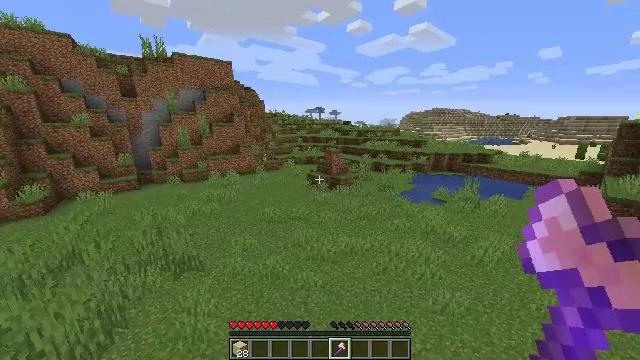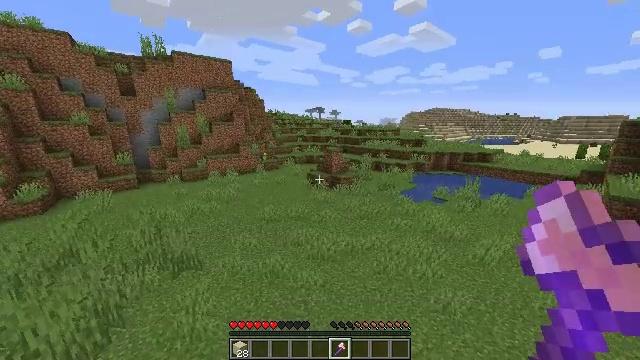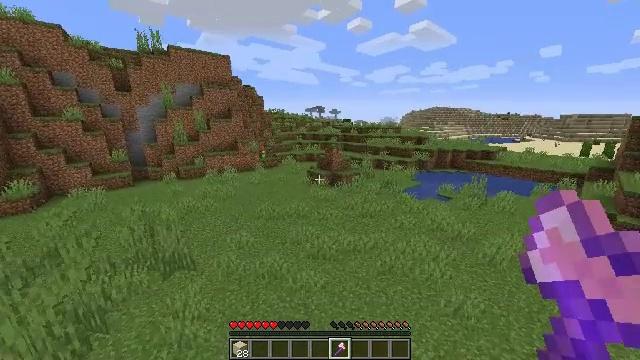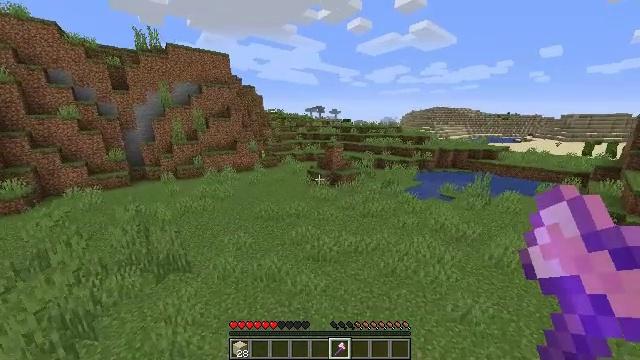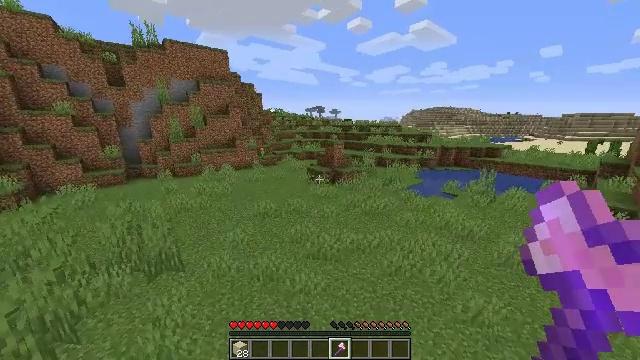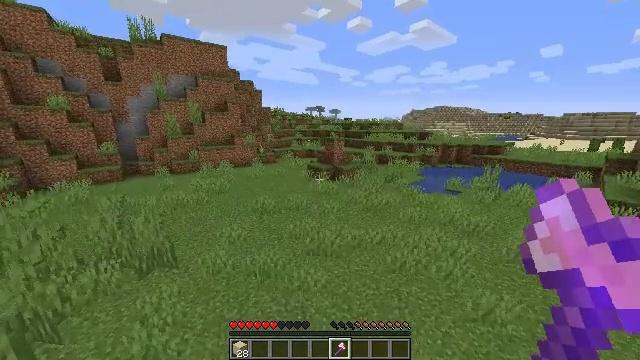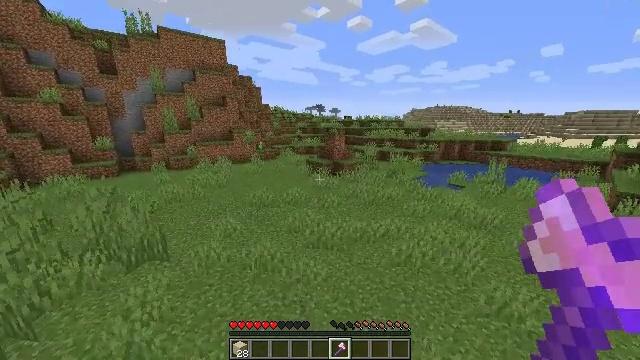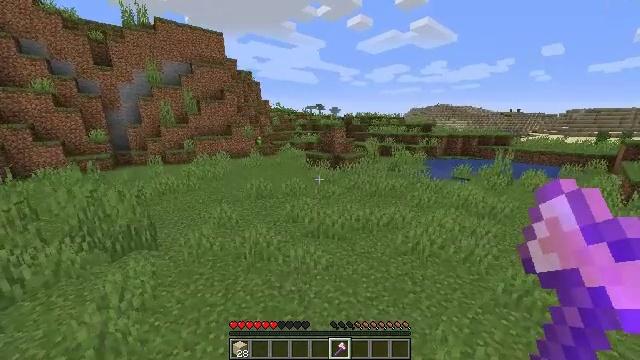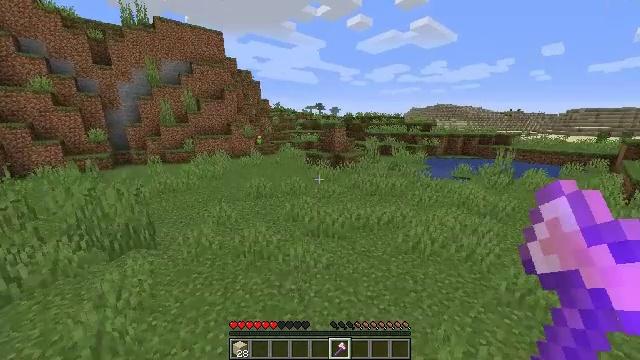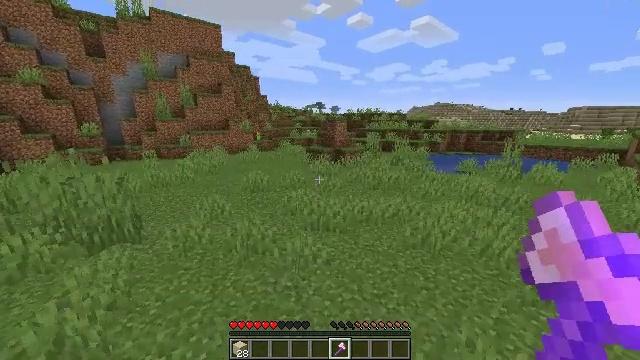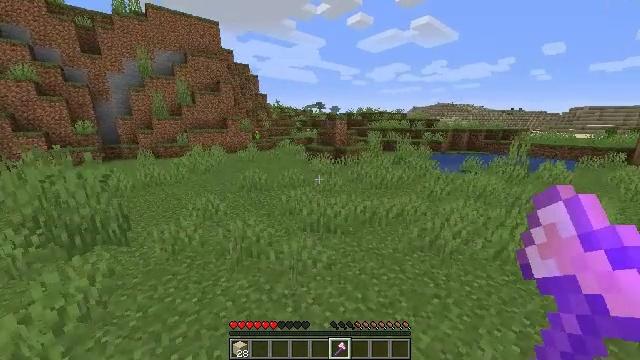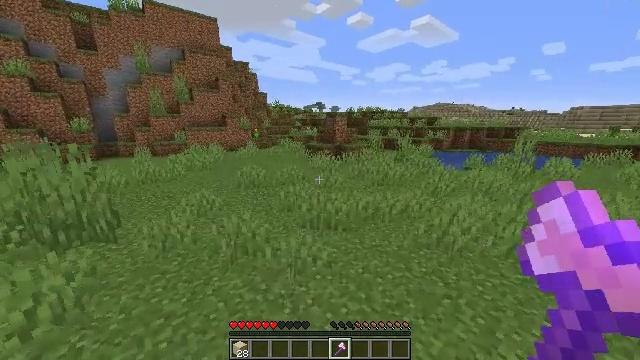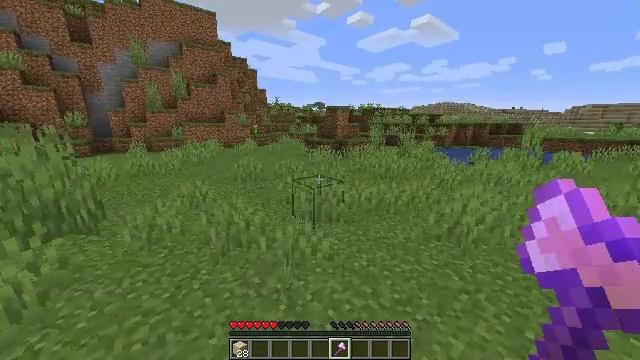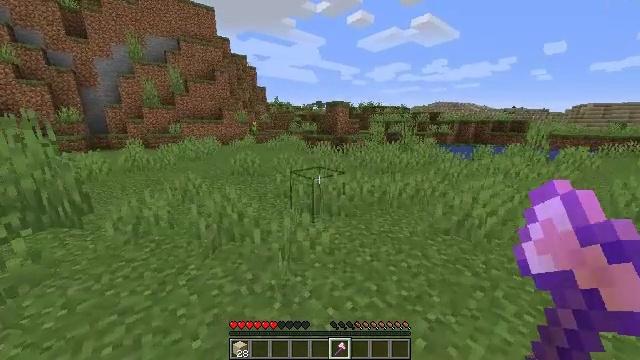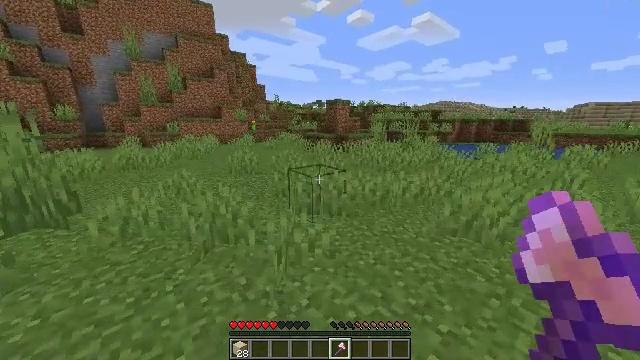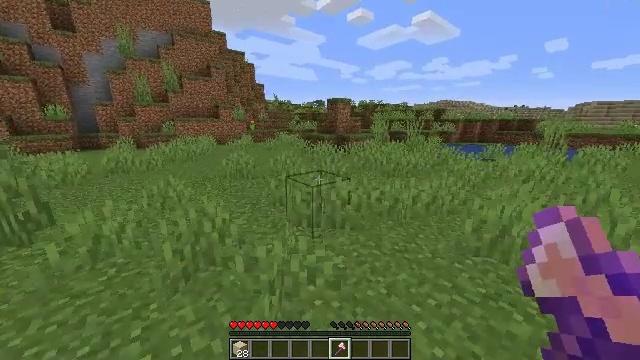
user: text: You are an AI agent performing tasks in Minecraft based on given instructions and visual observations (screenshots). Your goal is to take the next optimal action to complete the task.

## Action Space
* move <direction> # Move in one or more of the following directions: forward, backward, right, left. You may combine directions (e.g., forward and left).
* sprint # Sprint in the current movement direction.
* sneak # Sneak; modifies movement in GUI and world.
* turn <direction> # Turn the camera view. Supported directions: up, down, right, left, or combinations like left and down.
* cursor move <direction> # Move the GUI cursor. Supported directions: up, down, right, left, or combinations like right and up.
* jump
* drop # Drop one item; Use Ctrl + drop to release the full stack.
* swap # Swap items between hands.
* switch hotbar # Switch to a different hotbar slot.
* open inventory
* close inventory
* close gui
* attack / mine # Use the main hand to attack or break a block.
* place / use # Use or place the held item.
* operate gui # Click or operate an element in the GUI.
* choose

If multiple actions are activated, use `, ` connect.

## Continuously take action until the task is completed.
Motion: motion action
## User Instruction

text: Chop down the acacia log.
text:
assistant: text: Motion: move forward
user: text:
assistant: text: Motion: move forward
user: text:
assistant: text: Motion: move forward
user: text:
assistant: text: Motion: move forward, jump
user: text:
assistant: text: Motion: move forward, jump
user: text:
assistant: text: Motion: move forward, jump
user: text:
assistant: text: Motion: move forward, jump
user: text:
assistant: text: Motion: move forward, jump
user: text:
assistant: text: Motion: move forward
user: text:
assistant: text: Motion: move forward
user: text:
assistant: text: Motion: move forward
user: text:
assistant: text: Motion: move forward
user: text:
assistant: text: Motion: move forward
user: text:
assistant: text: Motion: move forward
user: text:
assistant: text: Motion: move forward
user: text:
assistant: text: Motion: move forward
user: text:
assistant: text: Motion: move forward, turn left, jump
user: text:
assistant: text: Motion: move forward, turn left and up, jump
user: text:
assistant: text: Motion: move forward, turn left, jump
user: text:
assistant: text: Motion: move forward, jump
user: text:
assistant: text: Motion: move forward, jump
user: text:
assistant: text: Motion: move forward
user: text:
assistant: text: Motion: move forward
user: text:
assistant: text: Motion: move forward
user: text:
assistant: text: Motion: move forward
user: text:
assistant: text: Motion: move forward
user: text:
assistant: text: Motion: move forward
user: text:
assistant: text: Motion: move forward
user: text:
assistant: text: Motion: move forward
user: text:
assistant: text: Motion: move forward